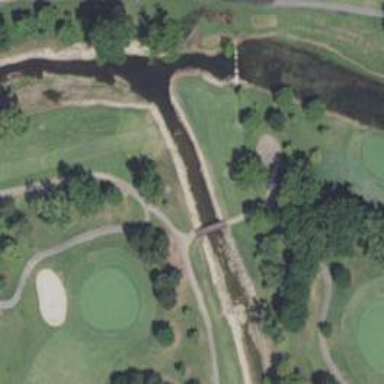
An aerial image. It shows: Path bridge over golf cartpath.